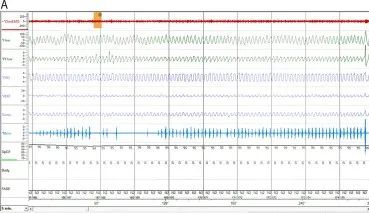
A, B, C. Revaluation sleep test (after heart transplantation). Overnight polysomnography performed in October 2017: respiratory pattern with occasional respiratory effort related arousals.
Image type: chart (chart)